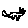
Label: cat